Question: I am trying pass some value from a HTML form to another PHP file via GET method. But when i click submit it show me the code of that PHP file instead of running the file in browser. Se my Snapshot please

I am also attaching my code:
For Form:
'''
<form action="input.php" method="GET">
<div id="form">
<h2>REGISTRATION NO.<br> <inenter code hereput type="text" name="reg_no"><br></h2>
<h2>BOARD<br> <input type="text" name="board"><br></h2>
<h2>YEAR<br> <input type="text" name="year"><br></h2>
Choose Type <select name="type">
<option value="hsc">H.S.C</option>
<option value="A level">A Level</option>
<option value="Foreigner">Foreigner</option>
</select><br/><br/>
<input type="submit" value="Submit"><br /><br>
</div>
</form>
'''
For the Receiver php file:
'''
<?php
$reg_no =(int) $_GET['reg_no'];
$board = $_GET['board'];
$year = (int)$_GET['year'];
$type = (int) $_GET['type'];
//$student_type =(char) $_GET['type'];
$con = mysql_connect("localhost","root");
if (!$con)
{
die('Could not connect' . mysql_error());
}
else
{
printf("Database Connection succed");
}
mysql_select_db("dblabproject",$con);
function checkRegistration()
{
}
mysql_query
("INSERT INTO'student_reg' ('reg_no', 'board', 'year')
VALUES ('$reg_no', '".$_GET['board']."', '$year')
");
?>
'''
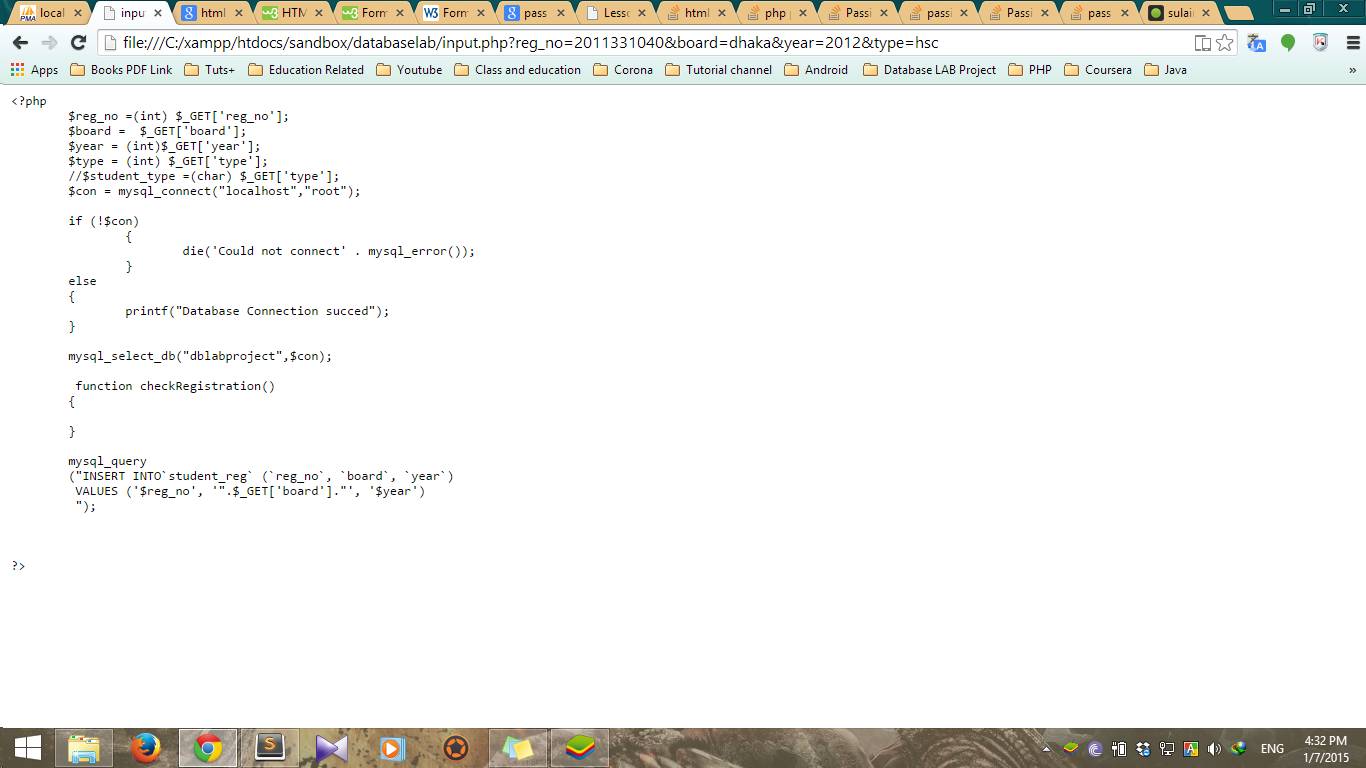
Answer: It is because you are trying to access the file in your browser via the path and not via a server.
XAMPP should be reached via 'localhost', not 'C://xampp'.
here is a simple tutorial <URL>